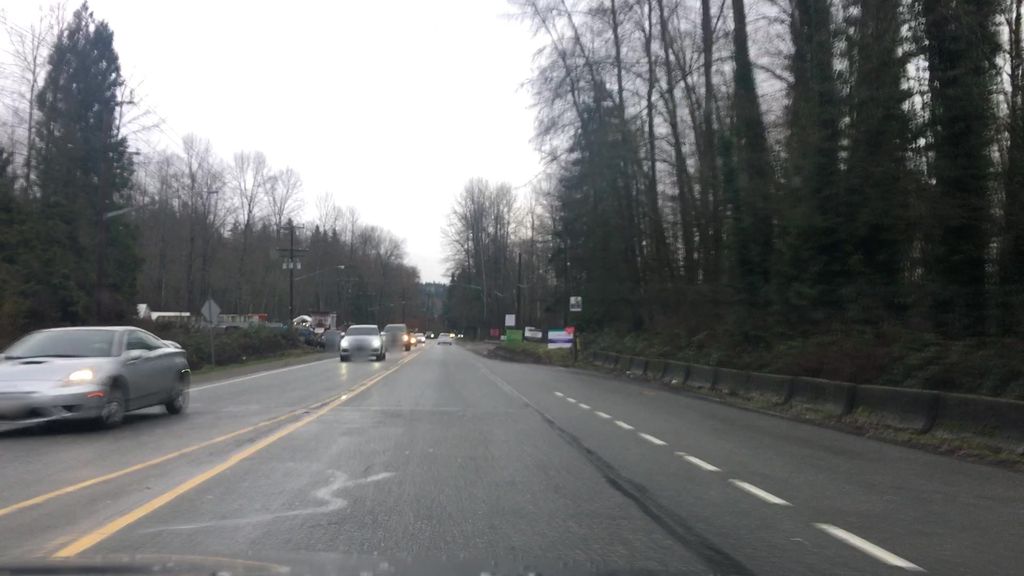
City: vancouver